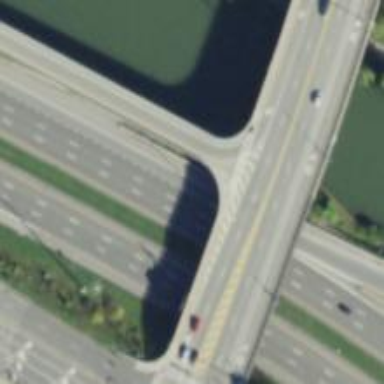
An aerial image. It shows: Footway bridge.